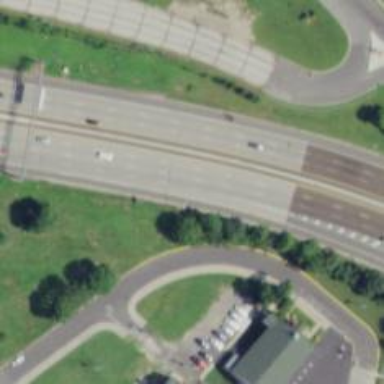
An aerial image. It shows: Motorway junction.